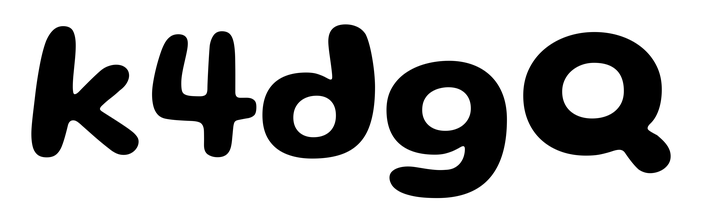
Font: Gluten_SemiBold